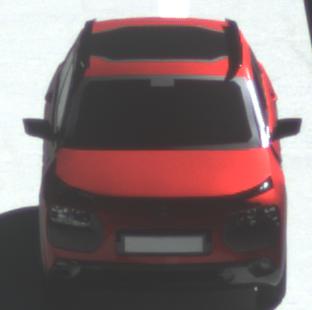
Make: Citroen
Model: C4 Cactus PureTech 75
Detailed model: C4 Cactus
Model produced from: 2014/09
Model produced until: 2015/03
Doors: 5
Color: red
Road condition: wet road
Daytime: morning or afternoon
Contrast: high contrast